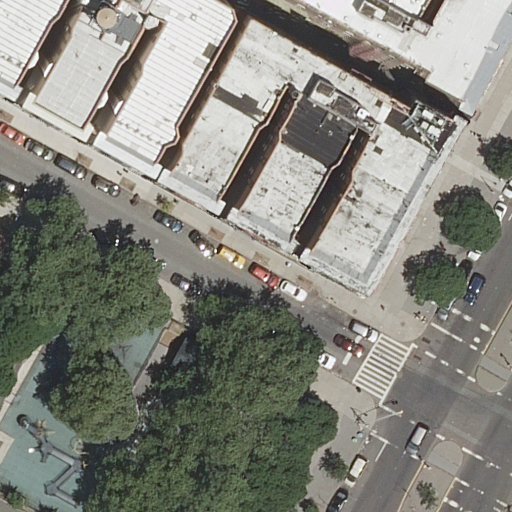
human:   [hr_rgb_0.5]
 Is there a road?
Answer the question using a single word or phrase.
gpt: yes

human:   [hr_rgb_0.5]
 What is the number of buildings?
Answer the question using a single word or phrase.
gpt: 3

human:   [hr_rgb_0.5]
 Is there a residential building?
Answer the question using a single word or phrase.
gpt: yes

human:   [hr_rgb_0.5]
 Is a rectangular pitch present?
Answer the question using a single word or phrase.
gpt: yes

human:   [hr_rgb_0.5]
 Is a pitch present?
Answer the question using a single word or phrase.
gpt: yes

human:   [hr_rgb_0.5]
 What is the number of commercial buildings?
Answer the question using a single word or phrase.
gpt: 0

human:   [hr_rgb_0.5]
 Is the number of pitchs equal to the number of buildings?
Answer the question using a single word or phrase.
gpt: no

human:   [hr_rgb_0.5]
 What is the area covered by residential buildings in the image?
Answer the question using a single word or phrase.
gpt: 1541m2

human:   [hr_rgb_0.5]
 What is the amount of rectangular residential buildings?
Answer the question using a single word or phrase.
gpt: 2

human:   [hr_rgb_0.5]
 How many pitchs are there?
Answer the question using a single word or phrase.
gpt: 1

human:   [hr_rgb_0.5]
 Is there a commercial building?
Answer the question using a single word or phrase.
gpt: no

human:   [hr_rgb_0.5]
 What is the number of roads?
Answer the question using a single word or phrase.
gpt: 4

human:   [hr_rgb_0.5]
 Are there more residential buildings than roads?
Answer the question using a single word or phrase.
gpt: no

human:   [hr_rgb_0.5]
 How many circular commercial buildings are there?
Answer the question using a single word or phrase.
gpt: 0

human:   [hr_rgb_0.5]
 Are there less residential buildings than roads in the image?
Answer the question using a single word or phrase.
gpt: yes

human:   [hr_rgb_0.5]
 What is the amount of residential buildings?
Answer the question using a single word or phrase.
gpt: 3

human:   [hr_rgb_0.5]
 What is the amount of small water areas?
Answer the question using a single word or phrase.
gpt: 0

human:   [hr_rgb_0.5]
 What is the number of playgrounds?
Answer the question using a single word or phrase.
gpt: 1

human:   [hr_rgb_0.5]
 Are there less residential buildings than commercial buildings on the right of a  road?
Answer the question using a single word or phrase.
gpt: no

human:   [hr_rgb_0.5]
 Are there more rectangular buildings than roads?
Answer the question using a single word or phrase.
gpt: no

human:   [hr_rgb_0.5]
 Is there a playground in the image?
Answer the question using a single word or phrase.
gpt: yes

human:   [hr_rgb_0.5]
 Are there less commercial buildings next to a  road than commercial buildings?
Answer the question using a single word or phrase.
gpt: no

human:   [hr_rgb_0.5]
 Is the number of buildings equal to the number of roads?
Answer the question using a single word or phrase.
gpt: no

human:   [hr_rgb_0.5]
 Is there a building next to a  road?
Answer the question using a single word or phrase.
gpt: yes

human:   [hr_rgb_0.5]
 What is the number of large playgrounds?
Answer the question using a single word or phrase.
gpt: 1

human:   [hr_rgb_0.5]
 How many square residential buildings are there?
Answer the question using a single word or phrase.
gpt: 0

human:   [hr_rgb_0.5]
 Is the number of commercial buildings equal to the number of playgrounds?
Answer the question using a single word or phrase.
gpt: no

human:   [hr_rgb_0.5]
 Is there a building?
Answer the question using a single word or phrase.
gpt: yes

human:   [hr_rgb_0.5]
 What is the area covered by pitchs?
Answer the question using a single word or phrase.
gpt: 247m2

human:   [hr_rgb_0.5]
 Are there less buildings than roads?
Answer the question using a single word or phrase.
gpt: yes

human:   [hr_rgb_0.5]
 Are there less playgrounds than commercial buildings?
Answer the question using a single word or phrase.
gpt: no

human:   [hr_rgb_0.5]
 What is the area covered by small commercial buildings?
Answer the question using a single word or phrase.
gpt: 0m2

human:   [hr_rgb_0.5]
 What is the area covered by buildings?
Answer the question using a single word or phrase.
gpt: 1541m2

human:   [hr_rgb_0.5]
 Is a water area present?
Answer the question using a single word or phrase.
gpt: no

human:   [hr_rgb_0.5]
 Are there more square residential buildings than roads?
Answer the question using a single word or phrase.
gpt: no

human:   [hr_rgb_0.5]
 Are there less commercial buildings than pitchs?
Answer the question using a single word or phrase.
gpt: yes

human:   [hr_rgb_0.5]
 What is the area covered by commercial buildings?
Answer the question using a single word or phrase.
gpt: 0m2

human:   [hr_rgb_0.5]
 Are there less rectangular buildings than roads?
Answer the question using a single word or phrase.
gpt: yes

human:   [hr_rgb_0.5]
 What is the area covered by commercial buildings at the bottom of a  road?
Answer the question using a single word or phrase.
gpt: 0m2

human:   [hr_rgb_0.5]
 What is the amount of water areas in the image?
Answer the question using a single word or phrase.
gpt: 0

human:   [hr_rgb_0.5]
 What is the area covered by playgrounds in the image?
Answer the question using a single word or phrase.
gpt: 1589m2

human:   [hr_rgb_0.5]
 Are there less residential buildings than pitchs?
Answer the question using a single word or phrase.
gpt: no

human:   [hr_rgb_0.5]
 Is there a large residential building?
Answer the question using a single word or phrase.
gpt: yes

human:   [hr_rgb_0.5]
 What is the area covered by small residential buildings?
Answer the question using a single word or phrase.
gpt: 14m2

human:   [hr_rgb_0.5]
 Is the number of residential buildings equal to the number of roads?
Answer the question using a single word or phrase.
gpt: no

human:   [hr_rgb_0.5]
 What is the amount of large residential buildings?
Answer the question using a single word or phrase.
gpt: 1

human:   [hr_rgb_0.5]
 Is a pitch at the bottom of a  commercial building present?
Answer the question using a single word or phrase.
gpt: no

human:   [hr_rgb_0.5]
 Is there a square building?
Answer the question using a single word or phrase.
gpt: no

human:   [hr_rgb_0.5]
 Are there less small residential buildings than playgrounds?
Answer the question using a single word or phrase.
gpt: no

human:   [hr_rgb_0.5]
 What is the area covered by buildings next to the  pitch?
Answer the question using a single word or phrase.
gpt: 1541m2

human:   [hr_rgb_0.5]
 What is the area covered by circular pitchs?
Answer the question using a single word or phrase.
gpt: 0m2

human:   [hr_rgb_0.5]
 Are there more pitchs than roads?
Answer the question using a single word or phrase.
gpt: no

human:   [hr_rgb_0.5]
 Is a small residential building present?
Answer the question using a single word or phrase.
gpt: yes

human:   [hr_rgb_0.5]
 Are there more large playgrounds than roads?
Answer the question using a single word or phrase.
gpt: no

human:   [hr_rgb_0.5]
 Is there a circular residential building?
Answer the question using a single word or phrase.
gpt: no

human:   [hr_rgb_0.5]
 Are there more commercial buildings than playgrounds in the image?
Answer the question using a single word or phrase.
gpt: no

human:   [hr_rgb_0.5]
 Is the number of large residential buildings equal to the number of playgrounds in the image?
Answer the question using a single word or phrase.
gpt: yes

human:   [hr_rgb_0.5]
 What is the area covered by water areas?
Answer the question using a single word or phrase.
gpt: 0m2

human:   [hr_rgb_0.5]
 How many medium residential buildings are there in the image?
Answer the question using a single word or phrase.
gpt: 0

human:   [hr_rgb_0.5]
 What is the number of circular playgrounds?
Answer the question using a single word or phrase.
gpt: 0

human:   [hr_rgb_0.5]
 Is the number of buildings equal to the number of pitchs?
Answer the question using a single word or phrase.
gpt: no

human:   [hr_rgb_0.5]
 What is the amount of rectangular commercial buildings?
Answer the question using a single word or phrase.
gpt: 0

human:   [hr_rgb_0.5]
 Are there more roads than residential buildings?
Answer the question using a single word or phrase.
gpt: yes

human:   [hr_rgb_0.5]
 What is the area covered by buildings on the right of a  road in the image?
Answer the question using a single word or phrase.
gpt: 1541m2